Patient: sex M, age 64
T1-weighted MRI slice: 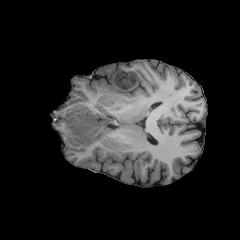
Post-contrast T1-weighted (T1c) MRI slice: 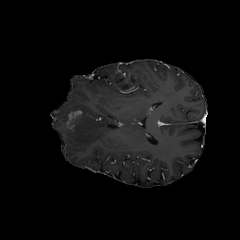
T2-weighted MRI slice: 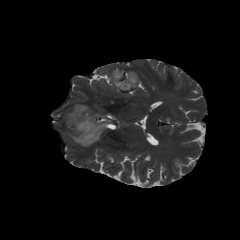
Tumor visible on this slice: yes
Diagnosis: Glioblastoma, IDH-wildtype
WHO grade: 4